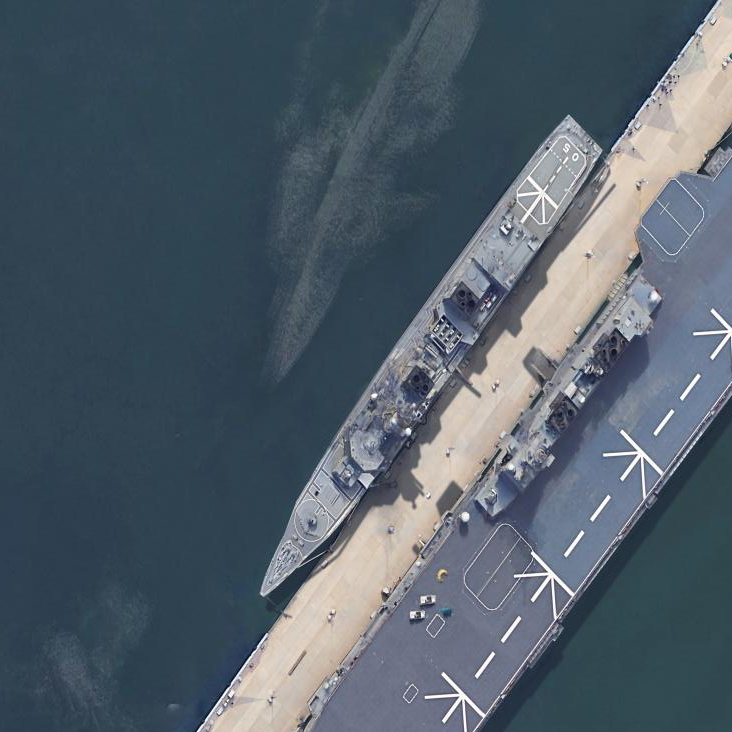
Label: cruiser